Question: I have a 'FirstViewController' which is my . I have a compose button and I want to display the TTMessage Composer on click. This works fine.
The problem is that there is no navigation bar to cancel the composer, so I have to add one.
This how it looks like without a navigation bar by just presenting the message composer () modally.

<URL>
> Before you present the message
controller, you have to create a
navigation controller, push the
message controller onto it, and then
present the navigation controller
modally.
It seems like the solution for my problem but I do not understand it. Can anyone explain it with a little bit of code? I now the navigation controller from the objects panel and I can drag it on my nib files but what does it mean in this case? And what means "push"?
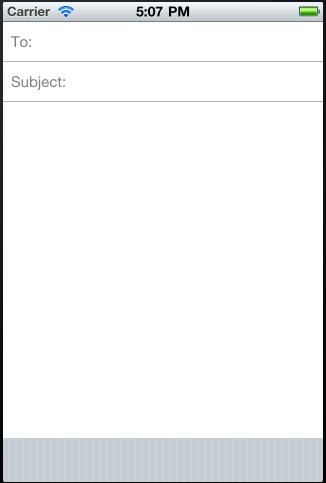
Answer: To create a navigation controller using an extant view controller, you can use initWithRootViewController:
'''
UINavigationController *navigationController =
[[UINavigationController alloc] initWithRootViewController:myTTMessageComposer];
'''
If you're just using the navigation bar for "decoration", though (i.e. you wont actually navigate from the message view), you can just add a navigation bar directly to the TTMessageComposer's view.
To learn about view controllers and navigation, read the <URL>.